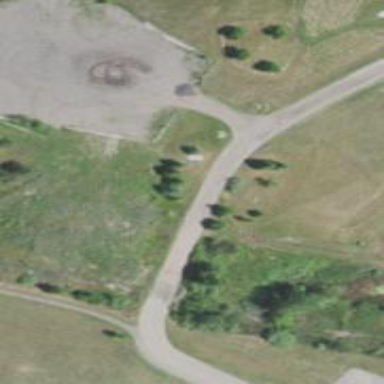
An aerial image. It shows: Disc golf tee area.